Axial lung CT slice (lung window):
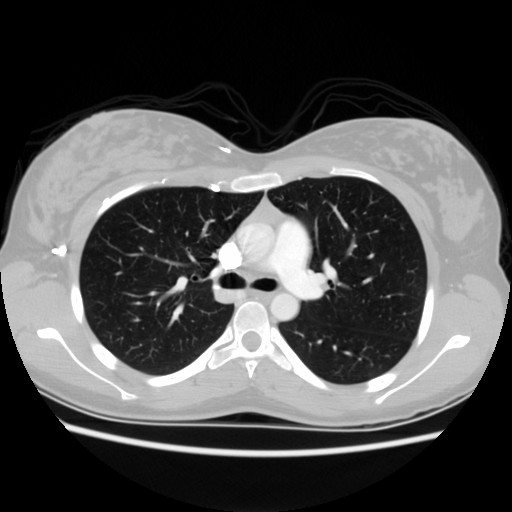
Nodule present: no